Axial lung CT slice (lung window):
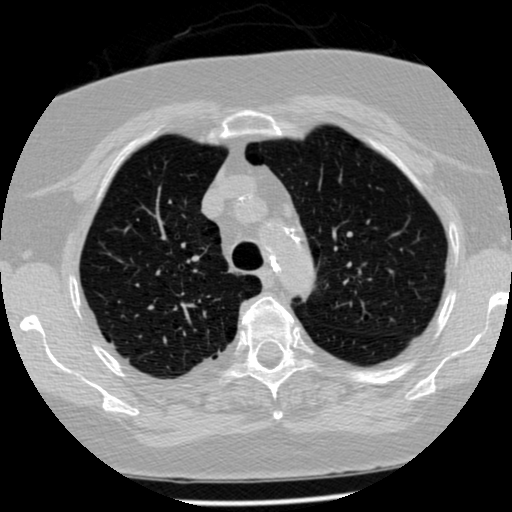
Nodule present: no